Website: home-depot
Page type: billing-address
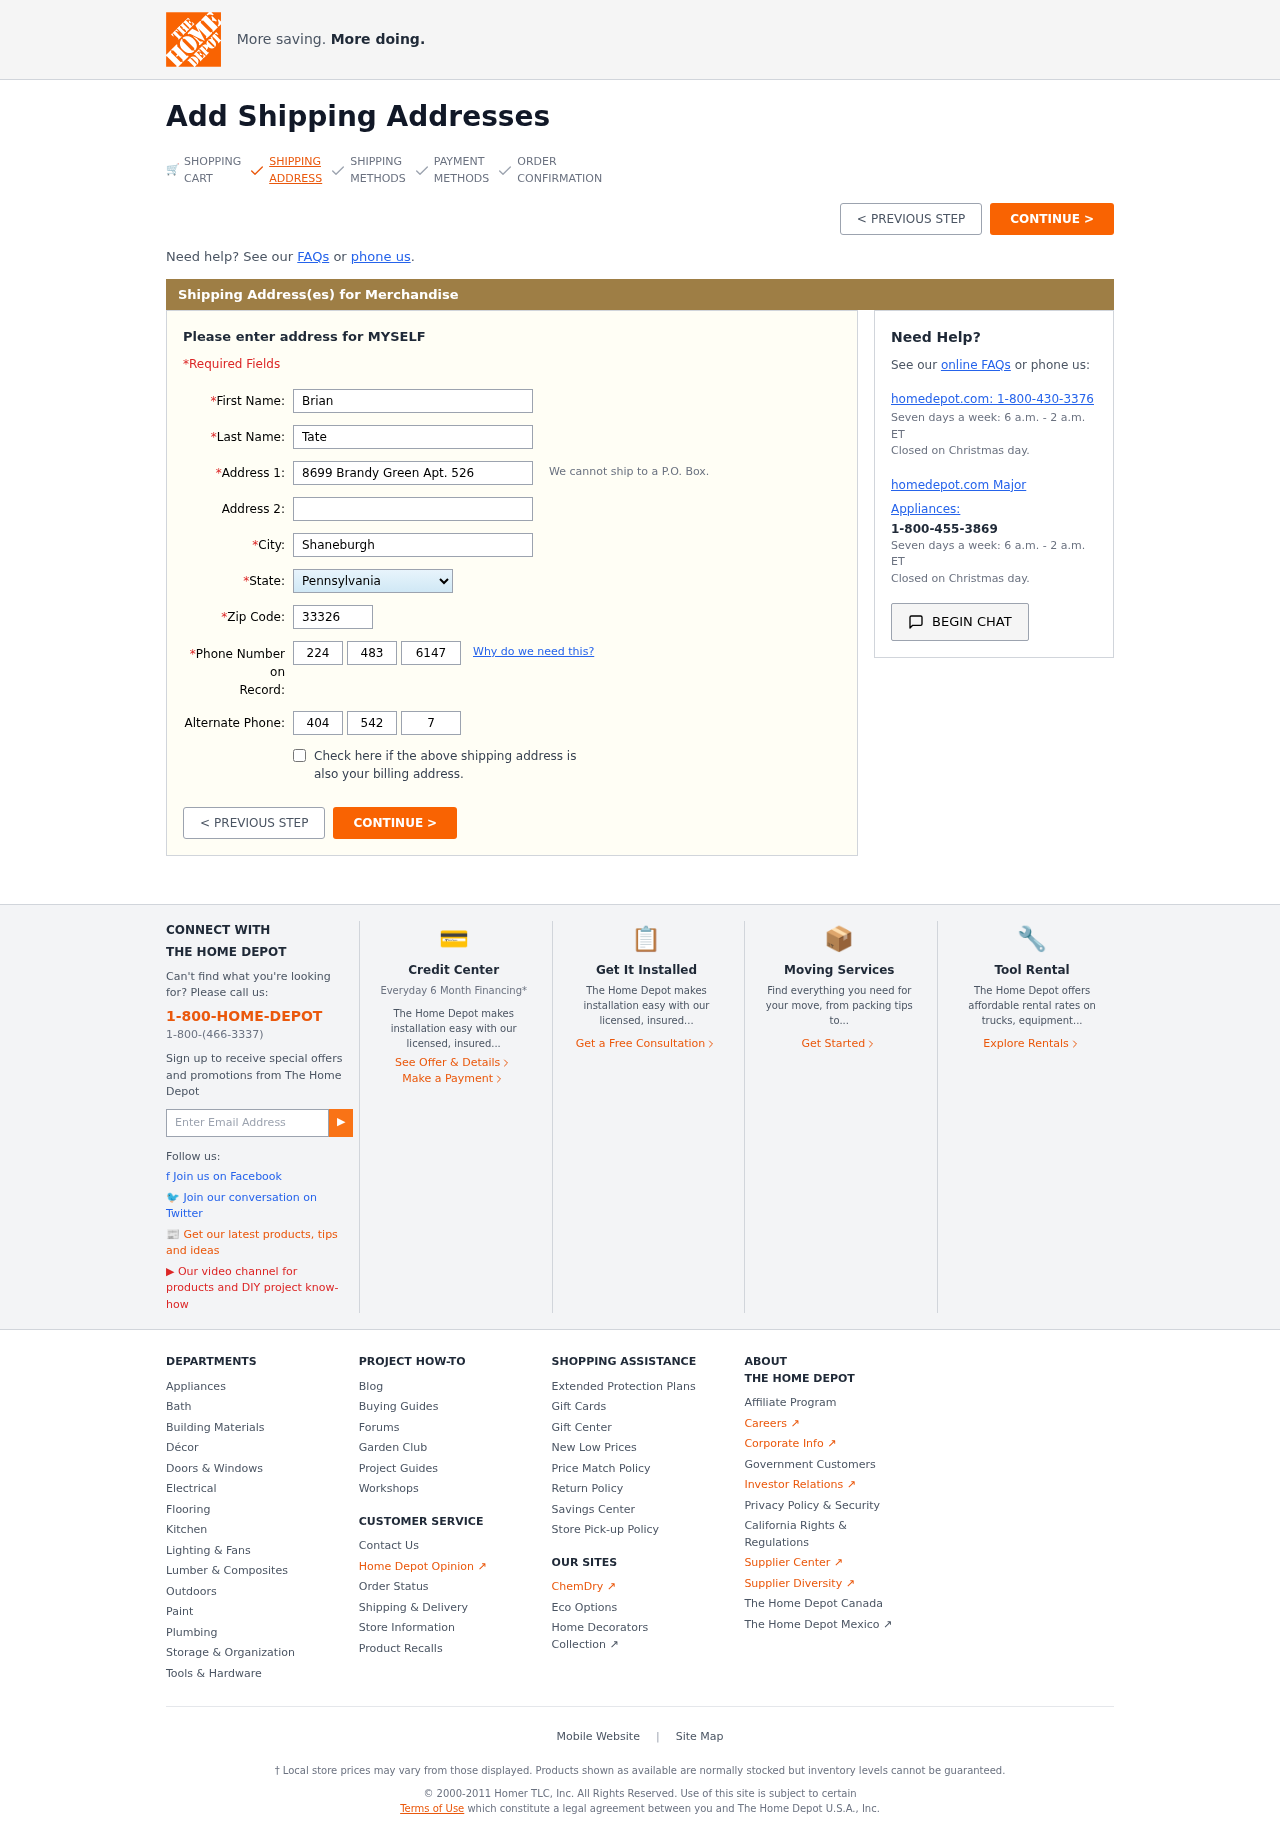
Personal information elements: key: PII_STATE
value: Pennsylvania
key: PII_FIRSTNAME
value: Brian
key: PII_LASTNAME
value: Tate
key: PII_STREET
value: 8699 Brandy Green Apt. 526
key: PII_CITY
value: Shaneburgh
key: PII_POSTCODE
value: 33326
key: PII_PHONE_AREA
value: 224
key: PII_PHONE_PREFIX
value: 483
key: PII_PHONE_LINE
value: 6147
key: PII_PHONE_ALT_AREA
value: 404
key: PII_PHONE_ALT_PREFIX
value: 542
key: PII_PHONE_ALT_LINE
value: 7090